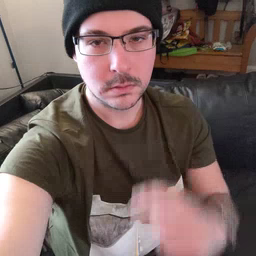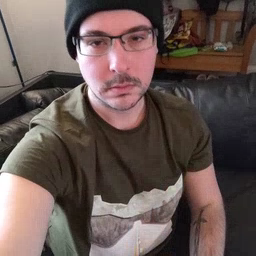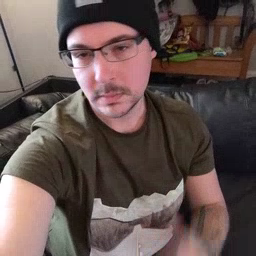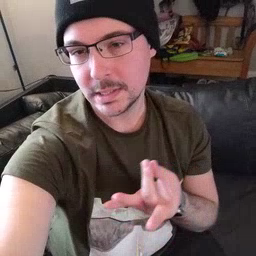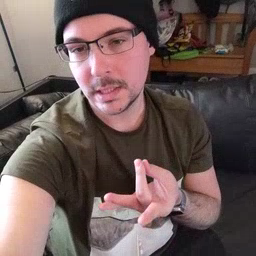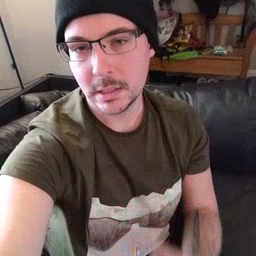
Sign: sticky